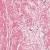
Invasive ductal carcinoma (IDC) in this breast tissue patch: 0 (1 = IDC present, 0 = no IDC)